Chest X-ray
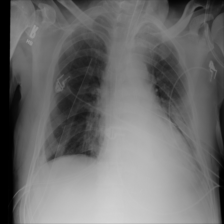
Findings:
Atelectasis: negative
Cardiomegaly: negative
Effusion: negative
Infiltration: negative
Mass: negative
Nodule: negative
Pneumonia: negative
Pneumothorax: positive
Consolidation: negative
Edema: negative
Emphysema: negative
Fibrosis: negative
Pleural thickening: negative
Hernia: negative